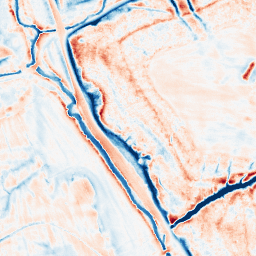
Category: edge_preserving
Decomposition family: anisotropic_diffusion
Decomposition parameters: iterations: 50
kappa: 50
gamma: 0.2
Upsampling method: sinc_blackman
Upsampling parameters: scale: 2
kernel_size: 16
Upsampling scale: 2